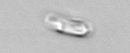
Label: Guinardia_striata